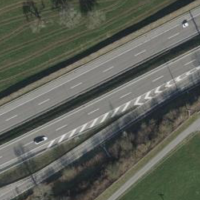
EUNIS habitat code: 57
Species observed at this site:
Milvus migrans